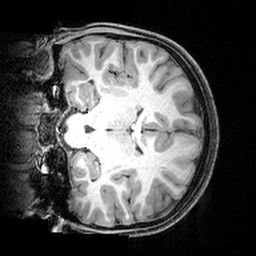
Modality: T1w
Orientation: coronal
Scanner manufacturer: siemens
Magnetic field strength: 3 T
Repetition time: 1.9 s
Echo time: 0.00397 s